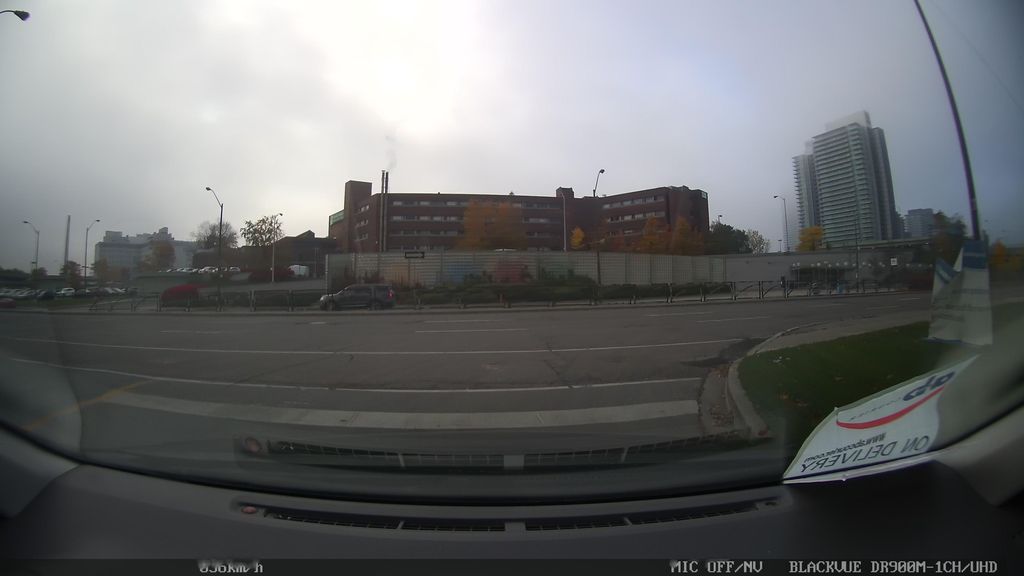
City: toronto